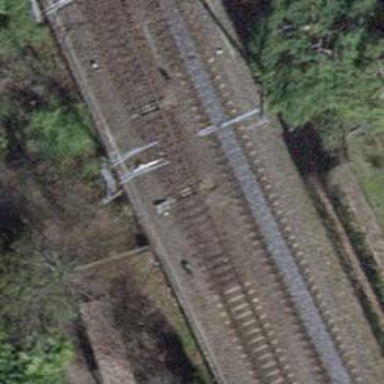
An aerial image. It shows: Single railway track with electrification through contact line.